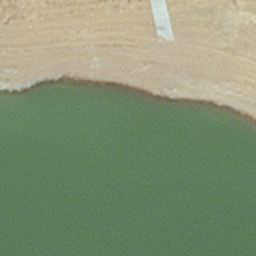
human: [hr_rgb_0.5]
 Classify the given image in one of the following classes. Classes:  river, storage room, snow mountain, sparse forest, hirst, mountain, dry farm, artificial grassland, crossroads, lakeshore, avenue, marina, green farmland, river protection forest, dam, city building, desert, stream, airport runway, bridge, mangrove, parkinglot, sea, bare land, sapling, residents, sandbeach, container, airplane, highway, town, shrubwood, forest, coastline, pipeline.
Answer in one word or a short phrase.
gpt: hirst